Question: My plot (always) contains 672 points
I would like my plot to show only some of the ticks (30th and others which position % 50 equals 0):
'''
xaxis: {
renderer: $.jqplot.CategoryAxisRenderer,
ticks: res.ticks,
label: (res.xAxisLabel !== undefined) ? res.xAxisLabel : '',
labelOptions: {
textColor: '#000000',
fontFamily: 'Arial'
},
tickOptions: {
showGridline: false,
angle: (res.xAxisTickAngle !== undefined) ? res.xAxisTickAngle : 0,
textColor: '#000000',
fontFamily: 'Arial'
},
tickRenderer: $.jqplot.CanvasAxisTickRenderer
}
'''
'res.ticks' is what comes as a AJAX response:
'''
[[0,"0"],[1,""],[2,""],[3,""],[4,""],[5,""],[6,""],[7,""],[8,""],[9,""],[10,""],[11,""],[12,""],[13,""],[14,""],[15,""],[16,""],[17,""],[18,""],[19,""],[20,""],[21,""],[22,""],[23,""],[24,""],[25,""],[26,""],[27,""],[28,""],[29,""],[30,"30"],[31,""],[32,""],[33,""],[34,""],[35,""],[36,""],[37,""],[38,""],[39,""],[40,""],[41,""],[42,""],[43,""],[44,""],[45,""],[46,""],[47,""],[48,""],[49,""],[50,"50"],[51,""],[52,""],[53,""],[54,""],[55,""],[56,""],[57,""],[58,""],[59,""],[60,""],[61,""],[62,""],[63,""],[64,""],[65,""],[66,""],[67,""],[68,""],[69,""],[70,""],[71,""],[72,""],[73,""],[74,""],[75,""],[76,""],[77,""],[78,""],[79,""],[80,""],[81,""],[82,""],[83,""],[84,""],[85,""],[86,""],[87,""],[88,""],[89,""],[90,""],[91,""],[92,""],[93,""],[94,""],[95,""],[96,""],[97,""],[98,""],[99,""],[100,"100"],[101,""],[102,""],[103,""],[104,""],[105,""],[106,""],[107,""],[108,""],[109,""],[110,""],[111,""],[112,""],[113,""],[114,""],[115,""],[116,""],[117,""],[118,""],[119,""],[120,""],[121,""],[122,""],[123,""],[124,""],[125,""],[126,""],[127,""],[128,""],[129,""],[130,""],[131,""],[132,""],[133,""],[134,""],[135,""],[136,""],[137,""],[138,""],[139,""],[140,""],[141,""],[142,""],[143,""],[144,""],[145,""],[146,""],[147,""],[148,""],[149,""],[150,"150"],[151,""],[152,""],[153,""],[154,""],[155,""],[156,""],[157,""],[158,""],[159,""],[160,""],[161,""],[162,""],[163,""],[164,""],[165,""],[166,""],[167,""],[168,""],[169,""],[170,""],[171,""],[172,""],[173,""],[174,""],[175,""],[176,""],[177,""],[178,""],[179,""],[180,""],[181,""],[182,""],[183,""],[184,""],[185,""],[186,""],[187,""],[188,""],[189,""],[190,""],[191,""],[192,""],[193,""],[194,""],[195,""],[196,""],[197,""],[198,""],[199,""],[200,"200"],[201,""],[202,""],[203,""],[204,""],[205,""],[206,""],[207,""],[208,""],[209,""],[210,""],[211,""],[212,""],[213,""],[214,""],[215,""],[216,""],[217,""],[218,""],[219,""],[220,""],[221,""],[222,""],[223,""],[224,""],[225,""],[226,""],[227,""],[228,""],[229,""],[230,""],[231,""],[232,""],[233,""],[234,""],[235,""],[236,""],[237,""],[238,""],[239,""],[240,""],[241,""],[242,""],[243,""],[244,""],[245,""],[246,""],[247,""],[248,""],[249,""],[250,"250"],[251,""],[252,""],[253,""],[254,""],[255,""],[256,""],[257,""],[258,""],[259,""],[260,""],[261,""],[262,""],[263,""],[264,""],[265,""],[266,""],[267,""],[268,""],[269,""],[270,""],[271,""],[272,""],[273,""],[274,""],[275,""],[276,""],[277,""],[278,""],[279,""],[280,""],[281,""],[282,""],[283,""],[284,""],[285,""],[286,""],[287,""],[288,""],[289,""],[290,""],[291,""],[292,""],[293,""],[294,""],[295,""],[296,""],[297,""],[298,""],[299,""],[300,"300"],[301,""],[302,""],[303,""],[304,""],[305,""],[306,""],[307,""],[308,""],[309,""],[310,""],[311,""],[312,""],[313,""],[314,""],[315,""],[316,""],[317,""],[318,""],[319,""],[320,""],[321,""],[322,""],[323,""],[324,""],[325,""],[326,""],[327,""],[328,""],[329,""],[330,""],[331,""],[332,""],[333,""],[334,""],[335,""],[336,""],[337,""],[338,""],[339,""],[340,""],[341,""],[342,""],[343,""],[344,""],[345,""],[346,""],[347,""],[348,""],[349,""],[350,"350"],[351,""],[352,""],[353,""],[354,""],[355,""],[356,""],[357,""],[358,""],[359,""],[360,""],[361,""],[362,""],[363,""],[364,""],[365,""],[366,""],[367,""],[368,""],[369,""],[370,""],[371,""],[372,""],[373,""],[374,""],[375,""],[376,""],[377,""],[378,""],[379,""],[380,""],[381,""],[382,""],[383,""],[384,""],[385,""],[386,""],[387,""],[388,""],[389,""],[390,""],[391,""],[392,""],[393,""],[394,""],[395,""],[396,""],[397,""],[398,""],[399,""],[400,"400"],[401,""],[402,""],[403,""],[404,""],[405,""],[406,""],[407,""],[408,""],[409,""],[410,""],[411,""],[412,""],[413,""],[414,""],[415,""],[416,""],[417,""],[418,""],[419,""],[420,""],[421,""],[422,""],[423,""],[424,""],[425,""],[426,""],[427,""],[428,""],[429,""],[430,""],[431,""],[432,""],[433,""],[434,""],[435,""],[436,""],[437,""],[438,""],[439,""],[440,""],[441,""],[442,""],[443,""],[444,""],[445,""],[446,""],[447,""],[448,""],[449,""],[450,"450"],[451,""],[452,""],[453,""],[454,""],[455,""],[456,""],[457,""],[458,""],[459,""],[460,""],[461,""],[462,""],[463,""],[464,""],[465,""],[466,""],[467,""],[468,""],[469,""],[470,""],[471,""],[472,""],[473,""],[474,""],[475,""],[476,""],[477,""],[478,""],[479,""],[480,""],[481,""],[482,""],[483,""],[484,""],[485,""],[486,""],[487,""],[488,""],[489,""],[490,""],[491,""],[492,""],[493,""],[494,""],[495,""],[496,""],[497,""],[498,""],[499,""],[500,"500"],[501,""],[502,""],[503,""],[504,""],[505,""],[506,""],[507,""],[508,""],[509,""],[510,""],[511,""],[512,""],[513,""],[514,""],[515,""],[516,""],[517,""],[518,""],[519,""],[520,""],[521,""],[522,""],[523,""],[524,""],[525,""],[526,""],[527,""],[528,""],[529,""],[530,""],[531,""],[532,""],[533,""],[534,""],[535,""],[536,""],[537,""],[538,""],[539,""],[540,""],[541,""],[542,""],[543,""],[544,""],[545,""],[546,""],[547,""],[548,""],[549,""],[550,"550"],[551,""],[552,""],[553,""],[554,""],[555,""],[556,""],[557,""],[558,""],[559,""],[560,""],[561,""],[562,""],[563,""],[564,""],[565,""],[566,""],[567,""],[568,""],[569,""],[570,""],[571,""],[572,""],[573,""],[574,""],[575,""],[576,""],[577,""],[578,""],[579,""],[580,""],[581,""],[582,""],[583,""],[584,""],[585,""],[586,""],[587,""],[588,""],[589,""],[590,""],[591,""],[592,""],[593,""],[594,""],[595,""],[596,""],[597,""],[598,""],[599,""],[600,"600"],[601,""],[602,""],[603,""],[604,""],[605,""],[606,""],[607,""],[608,""],[609,""],[610,""],[611,""],[612,""],[613,""],[614,""],[615,""],[616,""],[617,""],[618,""],[619,""],[620,""],[621,""],[622,""],[623,""],[624,""],[625,""],[626,""],[627,""],[628,""],[629,""],[630,""],[631,""],[632,""],[633,""],[634,""],[635,""],[636,""],[637,""],[638,""],[639,""],[640,""],[641,""],[642,""],[643,""],[644,""],[645,""],[646,""],[647,""],[648,""],[649,""],[650,"650"],[651,""],[652,""],[653,""],[654,""],[655,""],[656,""],[657,""],[658,""],[659,""],[660,""],[661,""],[662,""],[663,""],[664,""],[665,""],[666,""],[667,""],[668,""],[669,""],[670,""],[671,""]]
'''
I've followed instructions from <URL>, but no success.
Thanks a lot in advance
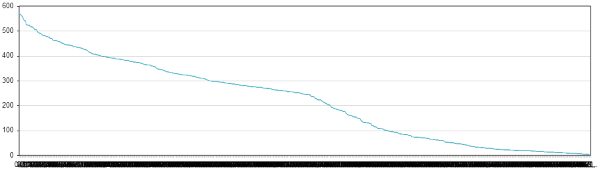
Answer: I've found a solution (no idea whether it's a nice one or not but it's working). I had to edit 'jqplot.canvasTextRenderer.js', function '$.jqplot.CanvasFontRenderer.prototype.draw' (approx. line 406):
If the str parameter is an Array/Object second item must be used as tick label:
'''
if (str instanceof Array) {
str = str[1];
}
'''